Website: home-depot
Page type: customer-info-address
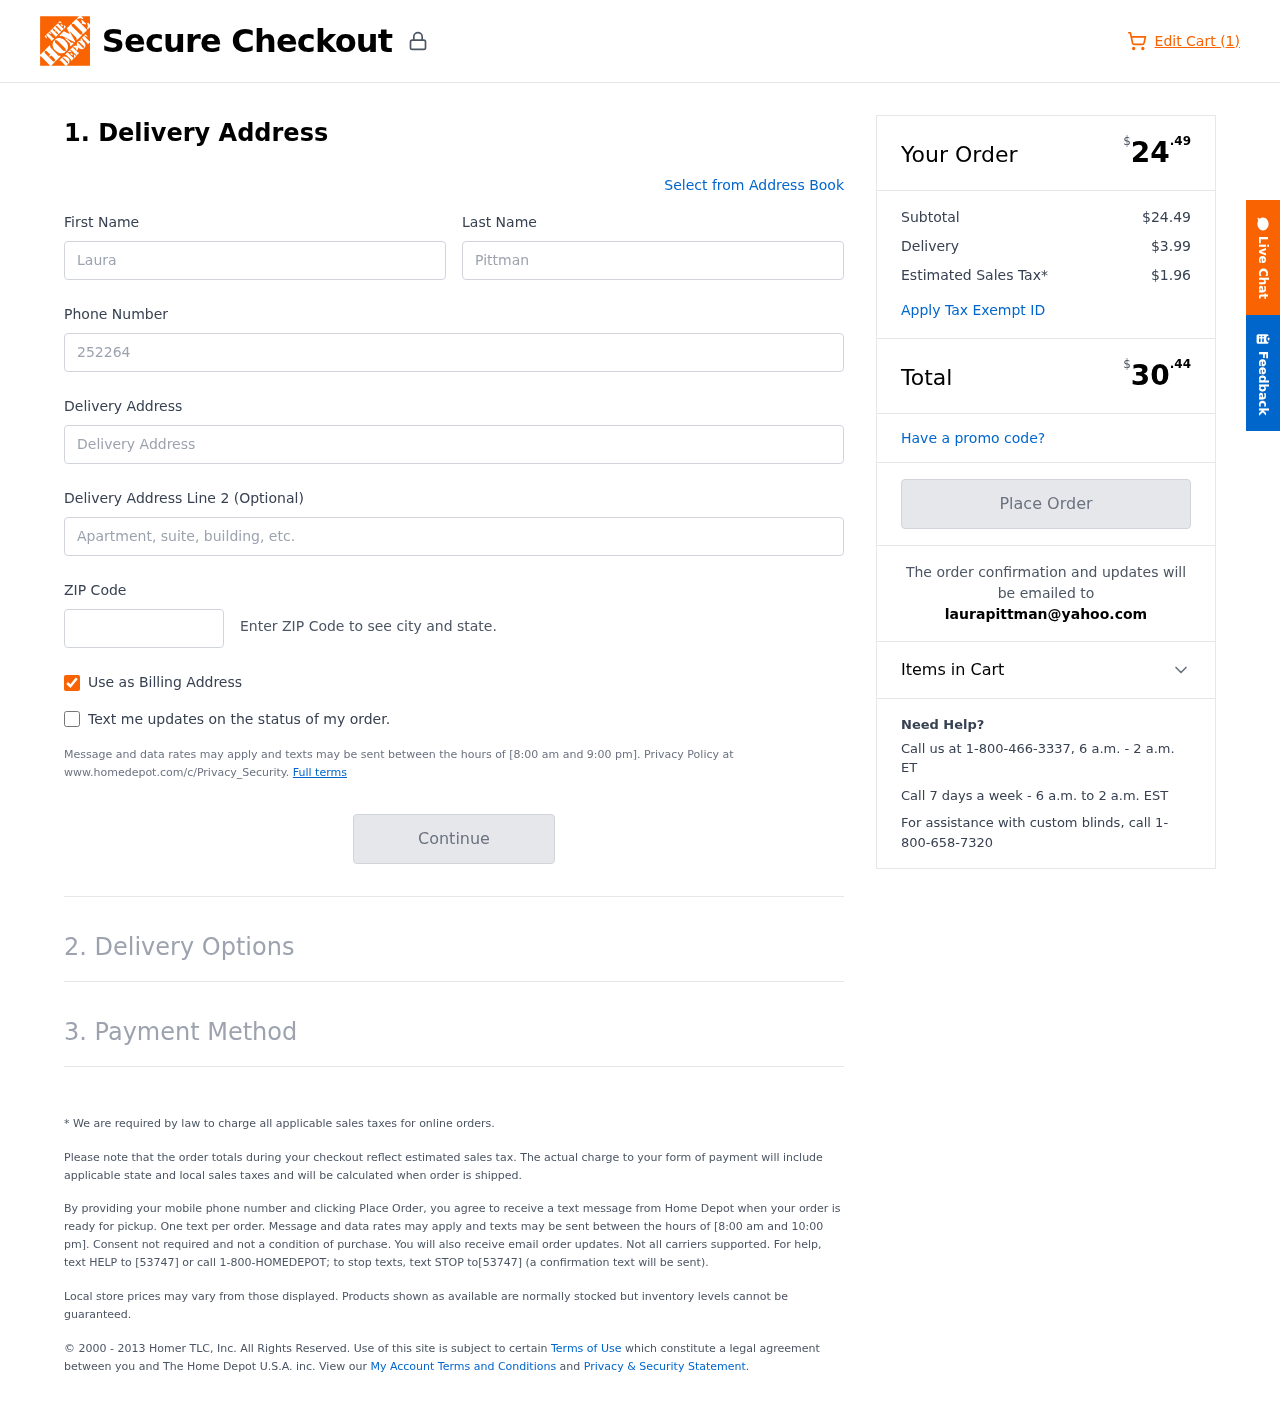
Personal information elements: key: PII_EMAIL
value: laurapittman@yahoo.com
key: PII_FIRSTNAME
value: Laura
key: PII_LASTNAME
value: Pittman
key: PII_PHONE
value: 2522646579
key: PII_POSTCODE
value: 19265
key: PII_STREET
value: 6041 Melissa Lock Apt. 356
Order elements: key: ORDER_NUM_ITEMS
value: Edit Cart (1)
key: ORDER_SUBTOTAL_HEADER
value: $24.49
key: ORDER_SUBTOTAL
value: $24.49
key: ORDER_SHIPPING_COST
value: $3.99
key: ORDER_TAX
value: $1.96
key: ORDER_TOTAL2
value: $30.44